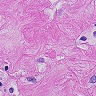
Metastatic tissue present: yes